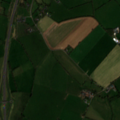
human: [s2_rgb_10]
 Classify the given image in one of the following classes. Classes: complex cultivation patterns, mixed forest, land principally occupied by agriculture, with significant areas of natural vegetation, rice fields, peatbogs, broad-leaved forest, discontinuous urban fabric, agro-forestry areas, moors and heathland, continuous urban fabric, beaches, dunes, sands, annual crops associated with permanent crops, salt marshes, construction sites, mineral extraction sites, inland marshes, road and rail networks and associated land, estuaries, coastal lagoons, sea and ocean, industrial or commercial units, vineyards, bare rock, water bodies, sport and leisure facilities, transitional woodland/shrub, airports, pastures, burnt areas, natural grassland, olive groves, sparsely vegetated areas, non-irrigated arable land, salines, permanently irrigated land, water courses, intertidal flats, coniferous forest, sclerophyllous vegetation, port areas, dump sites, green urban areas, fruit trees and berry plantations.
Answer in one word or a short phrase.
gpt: non-irrigated arable land, pastures